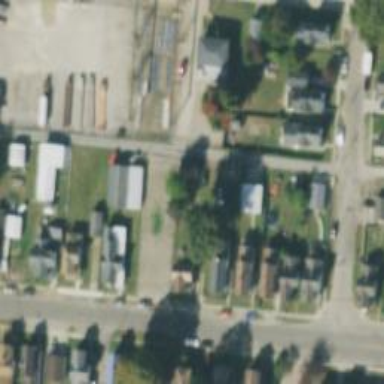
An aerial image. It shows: Alleyway designated as service road.